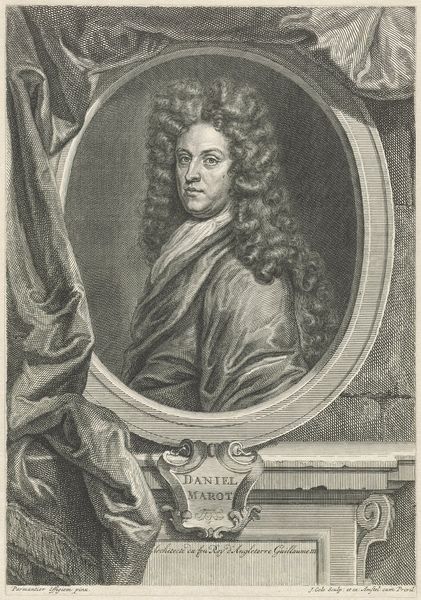
Titel: Portret van Daniël Marot
Künstler: Jacob Gole
Standort: Amsterdam
Institution: Rijksmuseum
Schlagwörter: curtain, folds, fringe, velvet, white, arm, black, face, gray, grey, hair, nose, portrait, wall, mirror, print, classical, man, baroque, eyes, frame, oval, chin, coat, mouth, etching, illustration, monochrome, sketch, cravat, curls, drape, drapery, royal, shoulder, inscription, engraving, eye, cloth, lips, cheek, gentleman, hanging, forehead, round, wig, mirrow, daniel, framed, portret, brows, plaque, memorial, signed, name, three quarter, dedication, oval frame, daniel marot, marot, cartouch, morror